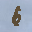
Label: 6